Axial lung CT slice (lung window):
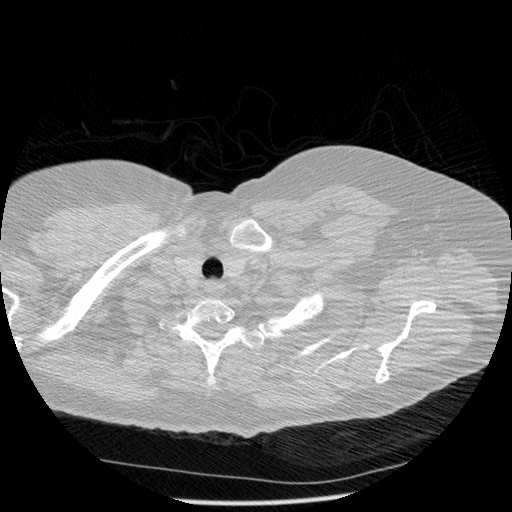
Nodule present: no